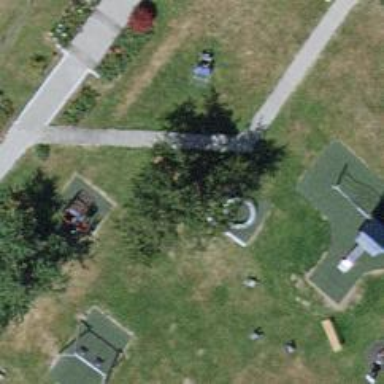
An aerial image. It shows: Playground area for leisure land.